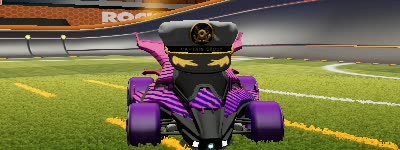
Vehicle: aftershock